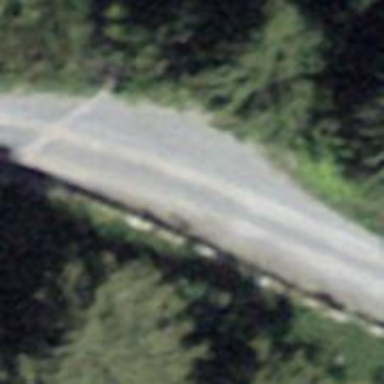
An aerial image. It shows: Passing place on the road.